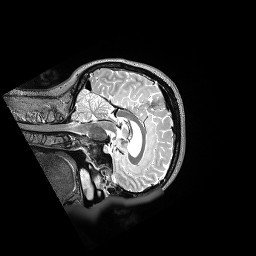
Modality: T2w
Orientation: sagittal
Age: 41
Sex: female